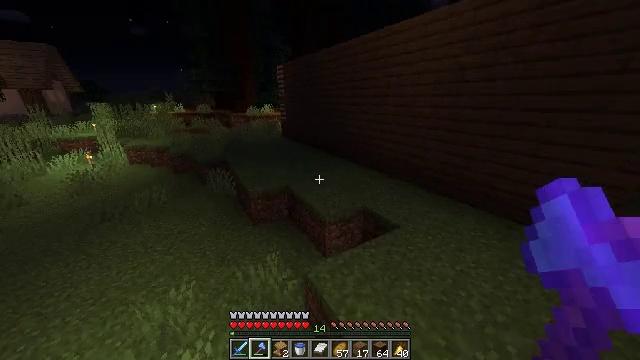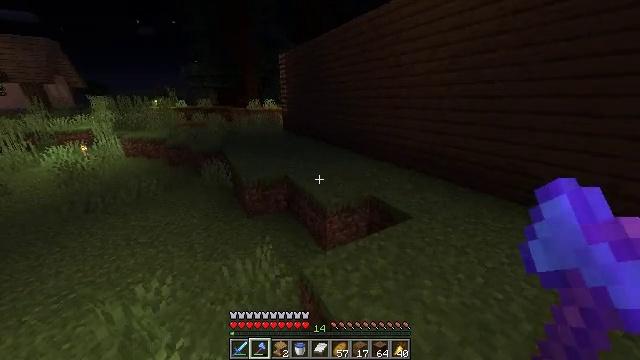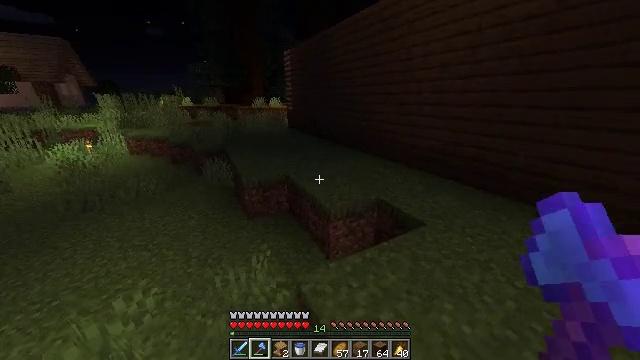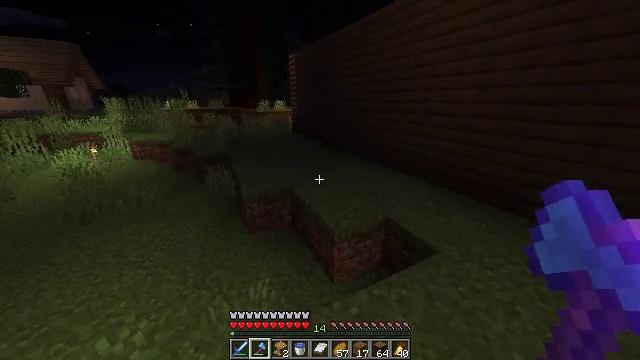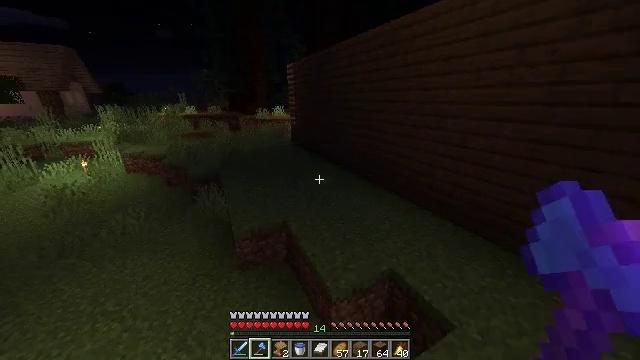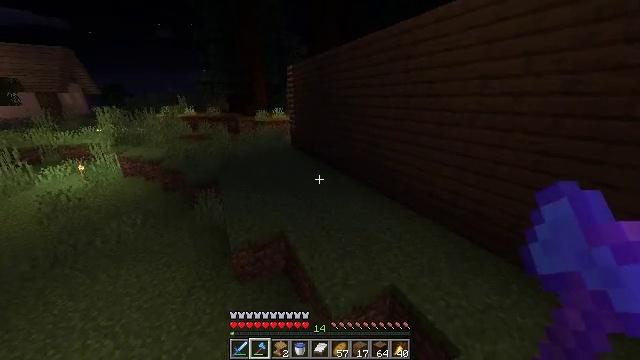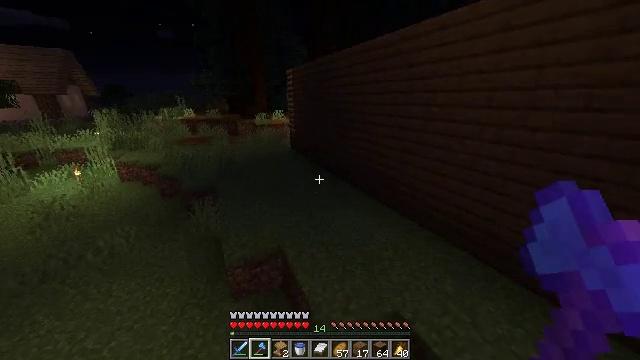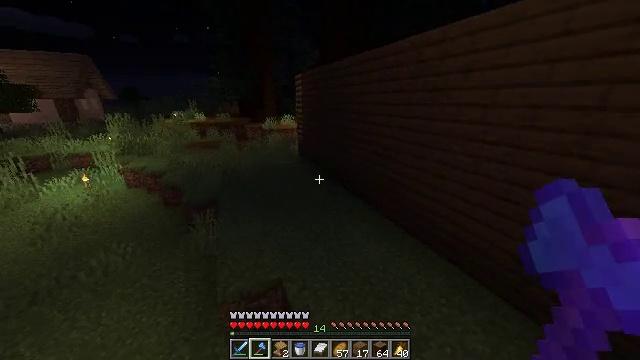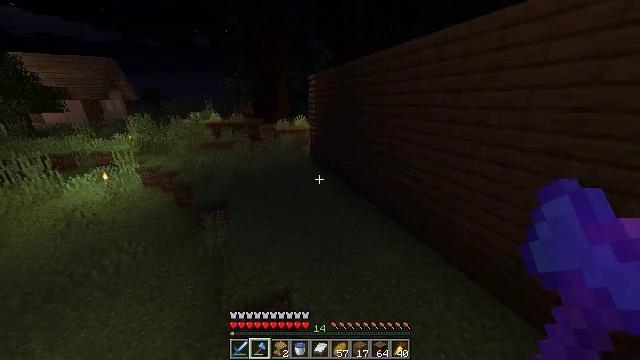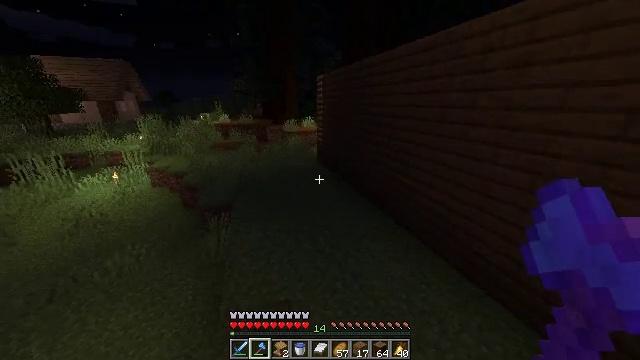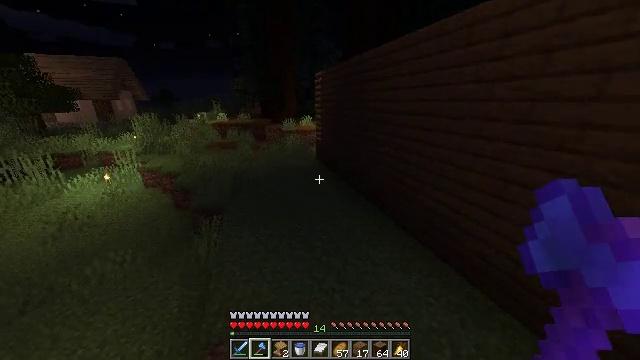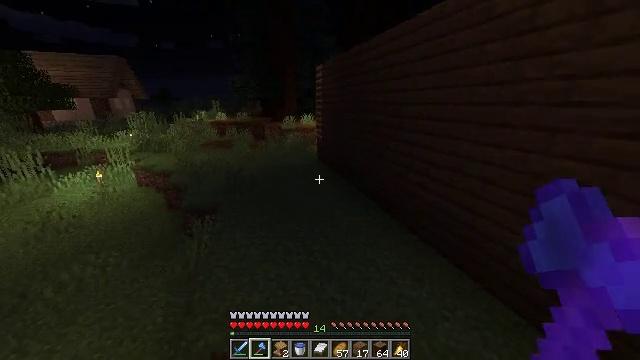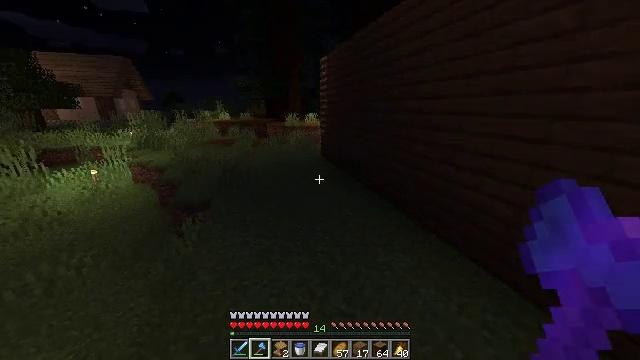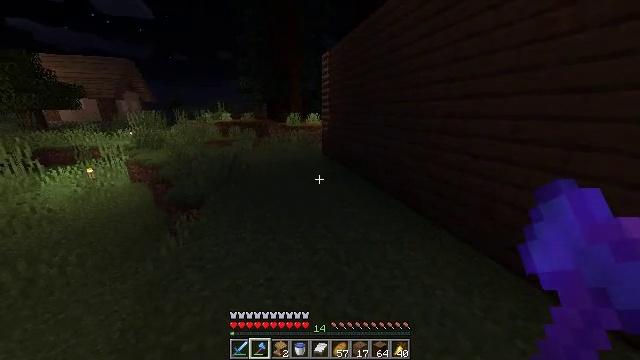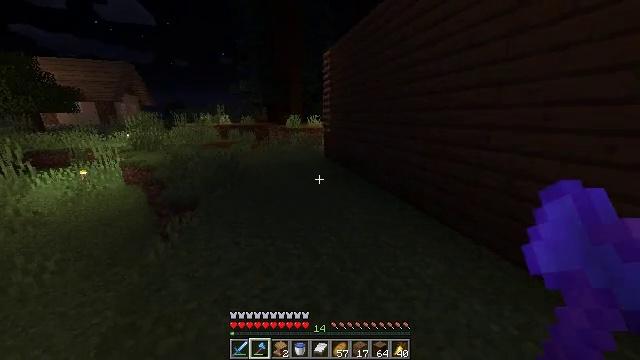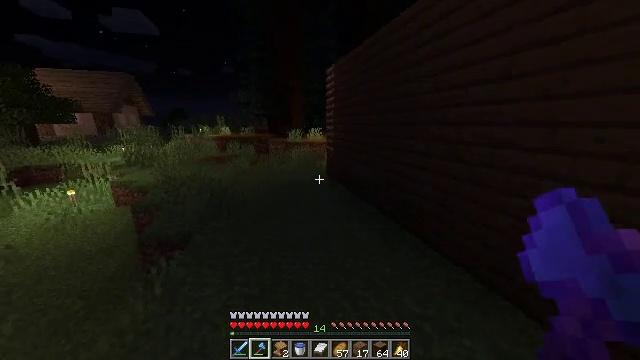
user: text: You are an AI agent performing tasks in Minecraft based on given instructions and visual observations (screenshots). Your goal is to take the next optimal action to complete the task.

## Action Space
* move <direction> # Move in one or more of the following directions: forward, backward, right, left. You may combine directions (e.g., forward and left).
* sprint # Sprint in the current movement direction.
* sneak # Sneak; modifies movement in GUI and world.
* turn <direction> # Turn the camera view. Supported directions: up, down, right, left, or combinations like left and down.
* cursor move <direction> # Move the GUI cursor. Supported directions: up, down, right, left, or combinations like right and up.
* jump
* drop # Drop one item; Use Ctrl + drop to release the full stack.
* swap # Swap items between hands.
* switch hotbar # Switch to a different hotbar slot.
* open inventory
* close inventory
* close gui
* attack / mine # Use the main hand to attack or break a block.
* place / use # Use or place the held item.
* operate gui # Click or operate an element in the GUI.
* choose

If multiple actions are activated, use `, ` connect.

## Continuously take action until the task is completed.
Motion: motion action
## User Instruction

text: Collect the yellow bed from its place.
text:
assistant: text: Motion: move forward, turn left, jump
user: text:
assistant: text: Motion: move forward, turn left, jump
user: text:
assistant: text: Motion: move forward, turn left, jump
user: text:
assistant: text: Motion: move forward, jump
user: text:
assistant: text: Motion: move forward, jump
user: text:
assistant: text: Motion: move forward, jump
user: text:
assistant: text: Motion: move forward, turn left, jump
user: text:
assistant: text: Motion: move forward, turn left, jump
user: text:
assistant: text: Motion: move forward, turn left, jump
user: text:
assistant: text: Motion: move forward and move left, jump
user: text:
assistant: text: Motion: move forward and move left, jump
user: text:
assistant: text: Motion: move forward and move left, turn left and up, jump
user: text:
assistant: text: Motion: move forward and move left, turn up, jump
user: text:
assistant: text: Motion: move forward and move left, turn up, jump
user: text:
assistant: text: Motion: move forward and move left, turn up, jump
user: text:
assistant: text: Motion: move forward and move left, jump
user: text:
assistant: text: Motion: move forward and move left, jump
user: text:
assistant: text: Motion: move forward and move left, jump
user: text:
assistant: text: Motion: move forward and move left, turn up, jump
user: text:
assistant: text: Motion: move forward and move left, jump
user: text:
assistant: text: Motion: move forward, jump
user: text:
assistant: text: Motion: move forward, jump
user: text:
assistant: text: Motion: move forward, jump
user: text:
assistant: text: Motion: move forward, turn right, jump
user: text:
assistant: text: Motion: move forward, turn right, jump
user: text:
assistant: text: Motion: move forward and move left, turn right, jump
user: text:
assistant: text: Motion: move forward and move left, turn right, jump
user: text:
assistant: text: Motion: move forward and move left, turn right and up, jump
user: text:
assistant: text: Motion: move forward and move left, turn right, jump
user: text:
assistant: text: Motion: move forward and move left, turn right, jump